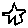
Label: star